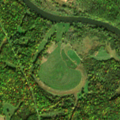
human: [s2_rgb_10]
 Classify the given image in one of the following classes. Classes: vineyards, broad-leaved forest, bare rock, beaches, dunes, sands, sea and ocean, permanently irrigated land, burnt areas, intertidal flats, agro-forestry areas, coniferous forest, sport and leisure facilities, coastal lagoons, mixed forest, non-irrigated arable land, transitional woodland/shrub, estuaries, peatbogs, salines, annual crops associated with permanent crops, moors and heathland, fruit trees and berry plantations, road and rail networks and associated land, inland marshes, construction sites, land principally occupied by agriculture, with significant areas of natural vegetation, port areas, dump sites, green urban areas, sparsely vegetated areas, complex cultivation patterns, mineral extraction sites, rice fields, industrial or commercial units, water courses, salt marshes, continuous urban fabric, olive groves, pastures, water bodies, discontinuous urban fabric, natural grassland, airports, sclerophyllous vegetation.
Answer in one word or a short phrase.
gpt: non-irrigated arable land, land principally occupied by agriculture, with significant areas of natural vegetation, broad-leaved forest, water courses